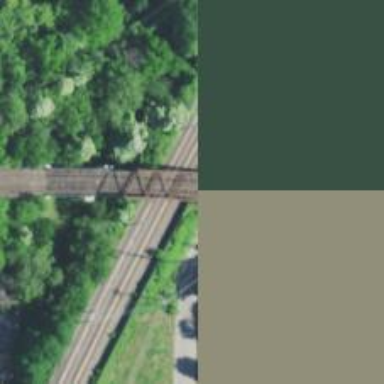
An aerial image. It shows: Bridge for light rail electrified with contact line.